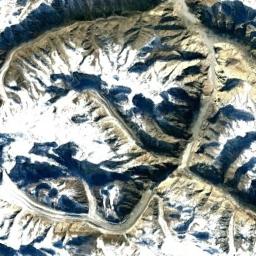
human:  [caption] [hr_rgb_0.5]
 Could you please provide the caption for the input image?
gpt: The snow berg is consist of bare land and white snow .

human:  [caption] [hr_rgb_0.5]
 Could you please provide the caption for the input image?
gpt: The snowberg has some valley glaciers but some ridges are not covered by glaciers .

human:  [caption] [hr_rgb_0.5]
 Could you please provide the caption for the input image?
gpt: The snowberg is covered with snow .

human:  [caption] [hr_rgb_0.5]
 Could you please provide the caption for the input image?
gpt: Only the peaks of the snow-capped mountains are covered with snow .

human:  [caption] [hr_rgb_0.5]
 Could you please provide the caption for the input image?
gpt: There are much snow on the snowberg .